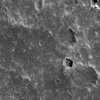
Atmospheric dust classification: not_dusty